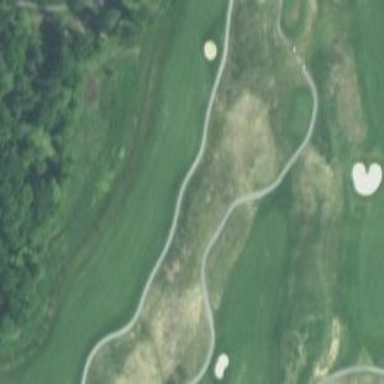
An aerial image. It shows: Grassy area designated as golf fairway.